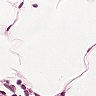
Metastatic tissue present: no